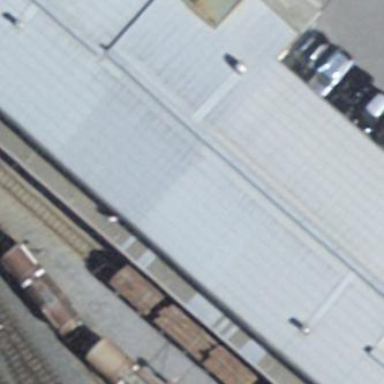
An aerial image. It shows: Building with gabled roof that is colored grey.